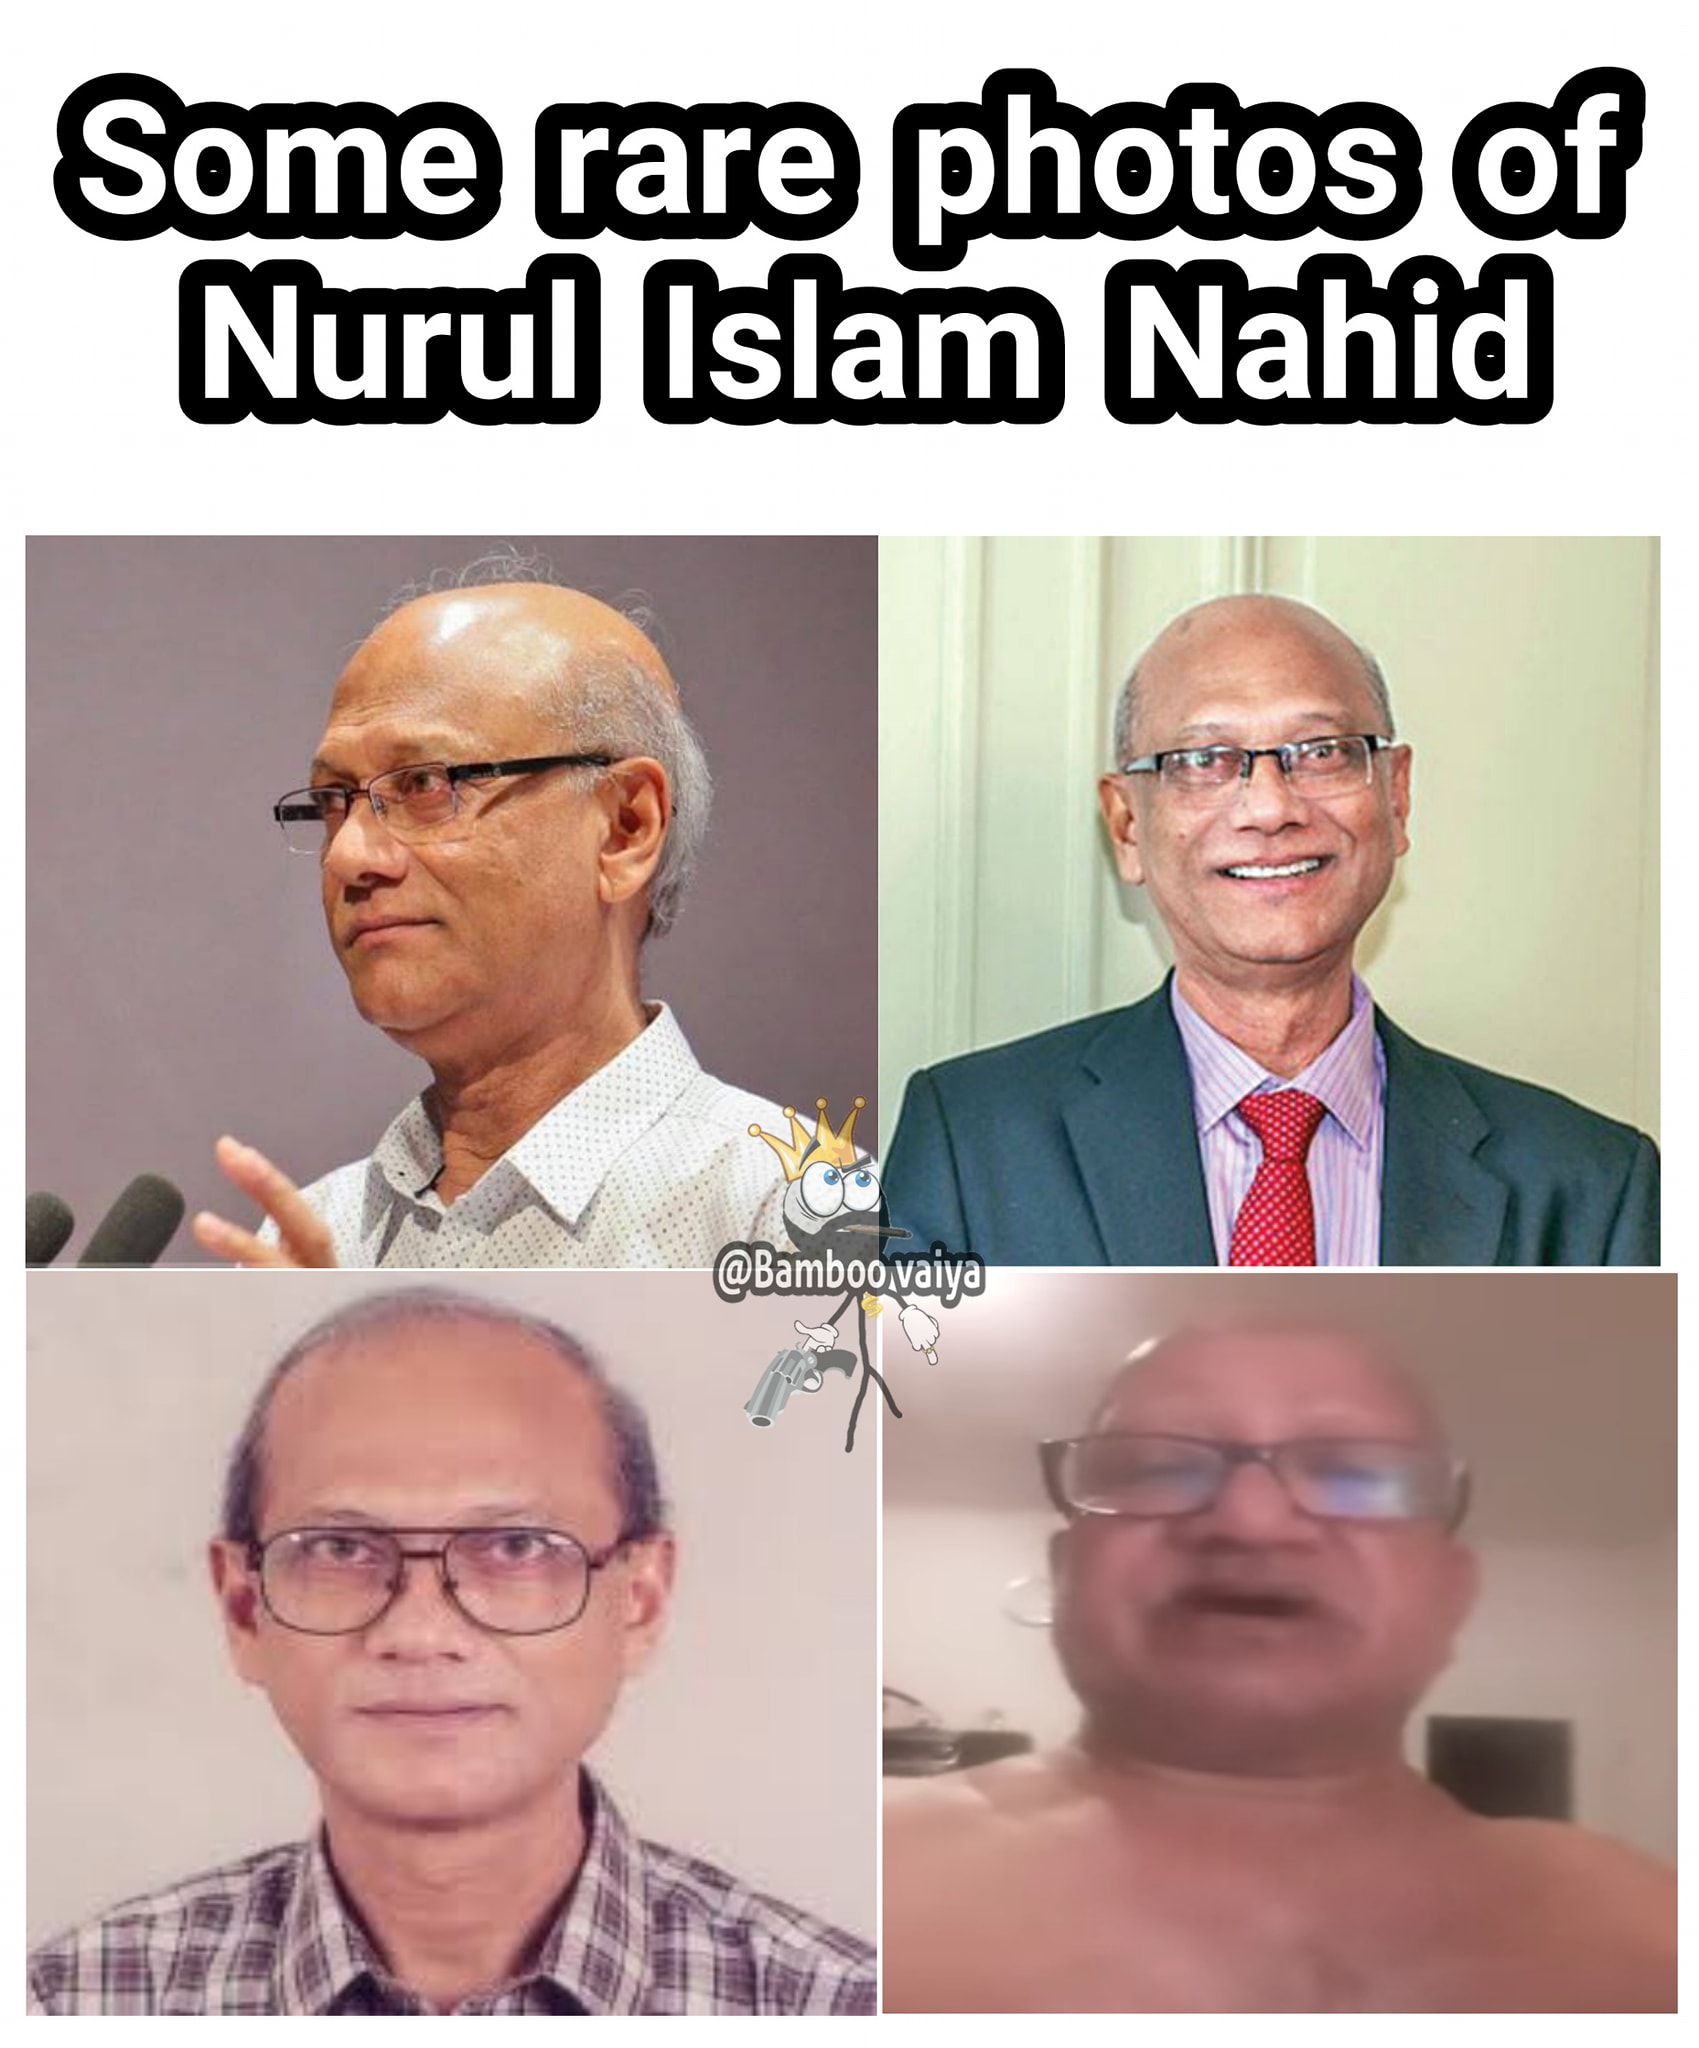
Caption: Some rare photos of Nurul Islam Nahid
Label: hate